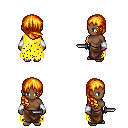
a pixel art fantasy rpg character, female body template, human, dark skin, yellow tattered cape, robe skirt, light blonde right-swept hairstyle, white cloth bracers, dagger, four views (front, back, left, right), 2x2 character sprite sheet, small pixel art, hard edges, no anti-aliasing